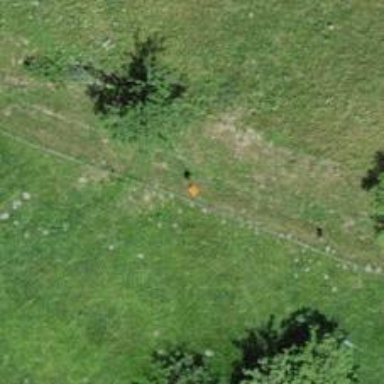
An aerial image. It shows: View of pole with roofed pipeline marker.